Brain MRI, t2w sequence, axial 2D slice.
Patient: age 29, sex M, weight 95 kg, height 1.95 m
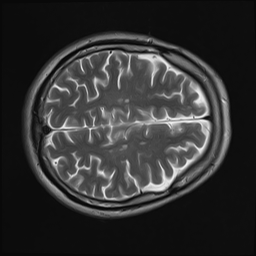